The image folds the raw vibration samples of a bearing signal into a 2-D grayscale square (signal-to-image encoding). Classify the bearing condition as one of: normal, inner_race, outer_race, ball.
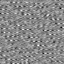
Answer: outer_race